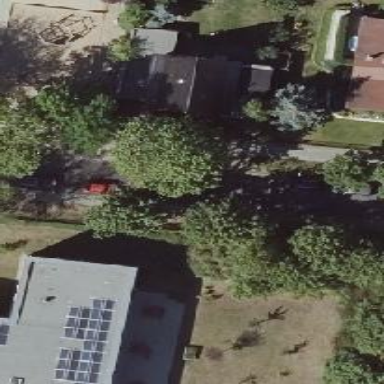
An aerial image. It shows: Beautiful avenue lined with deciduous broadleaved trees.